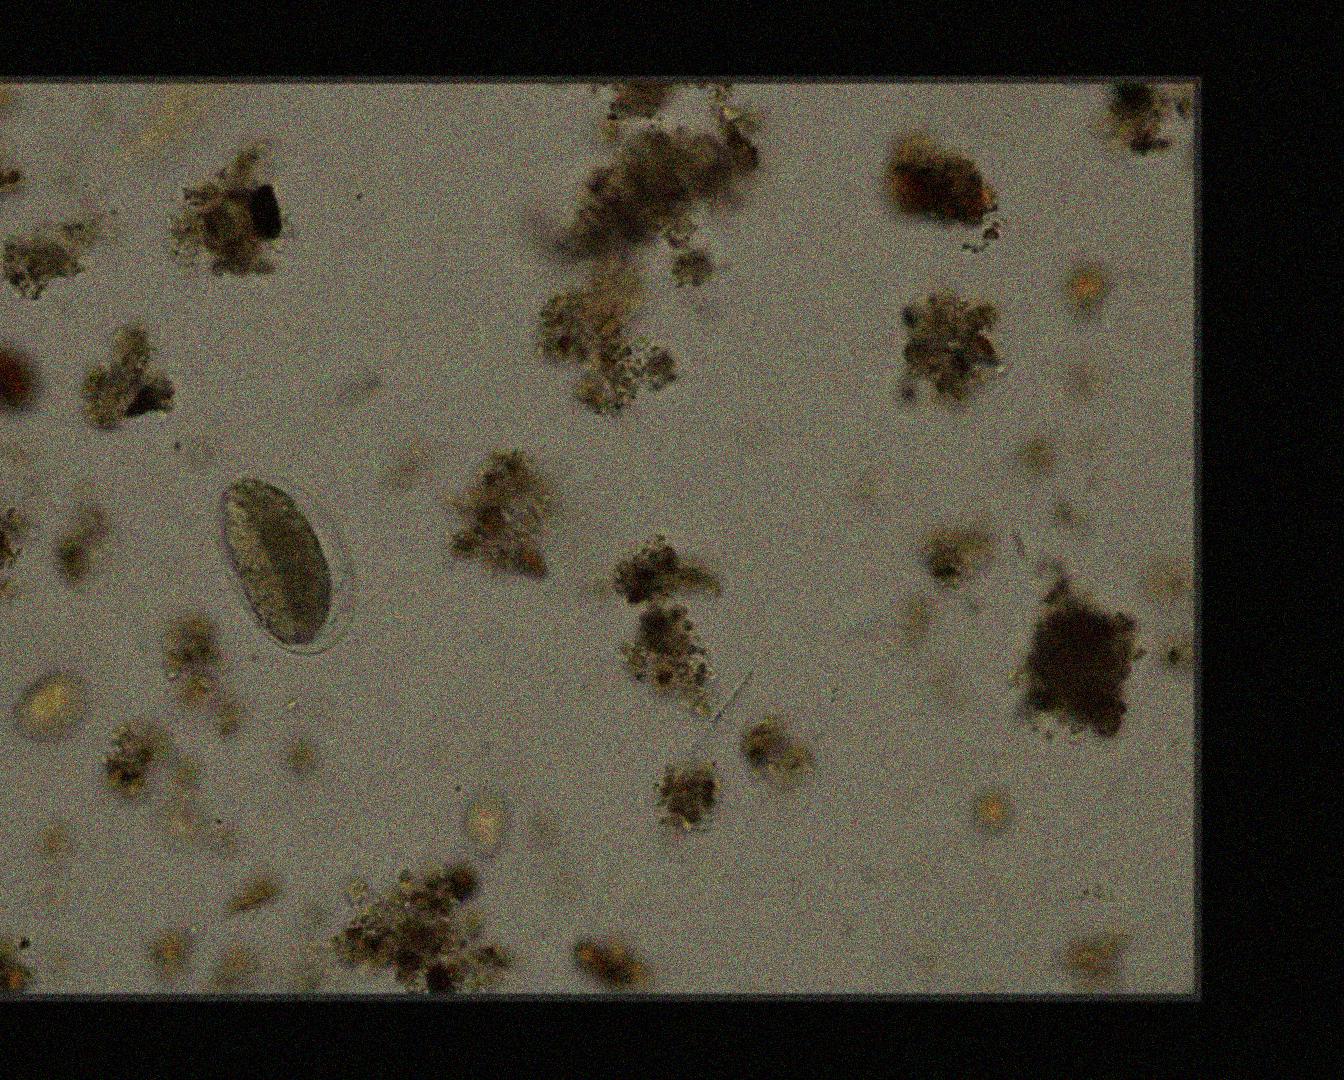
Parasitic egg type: Hookworm egg